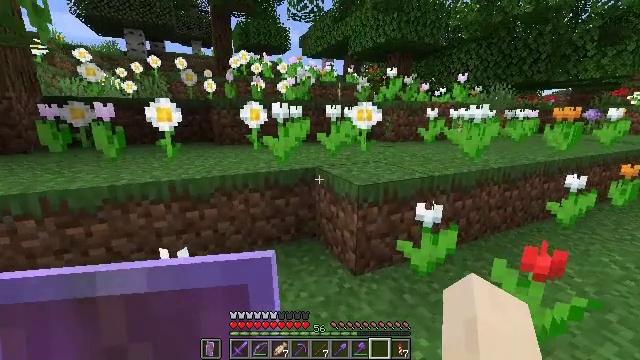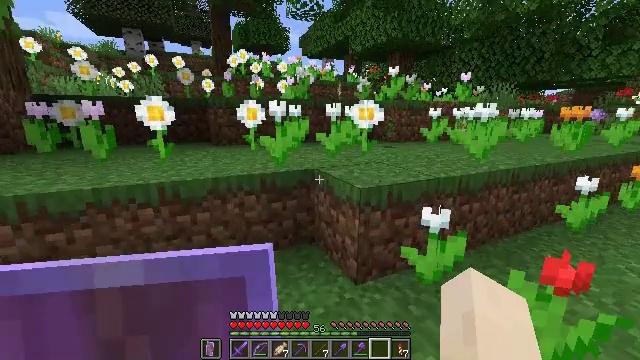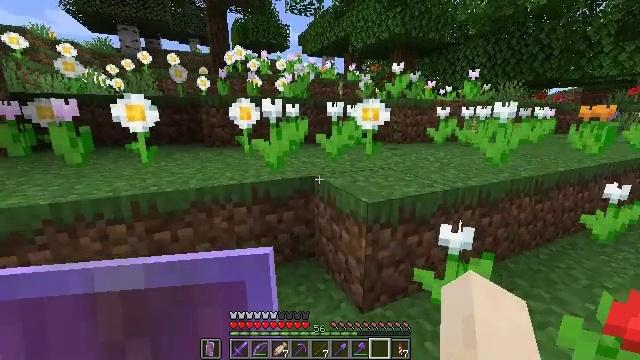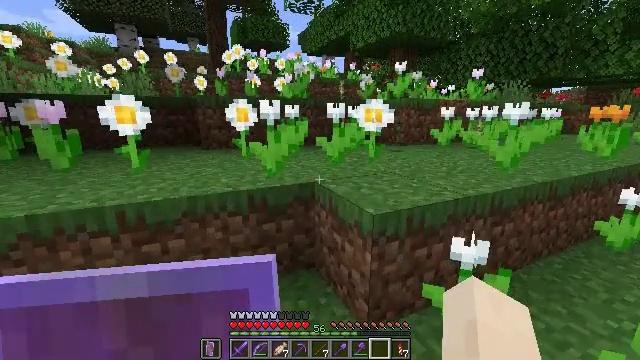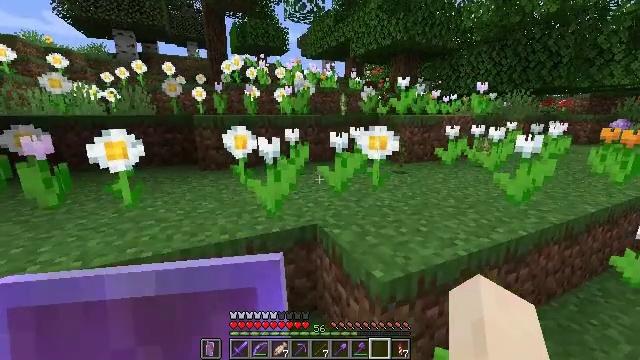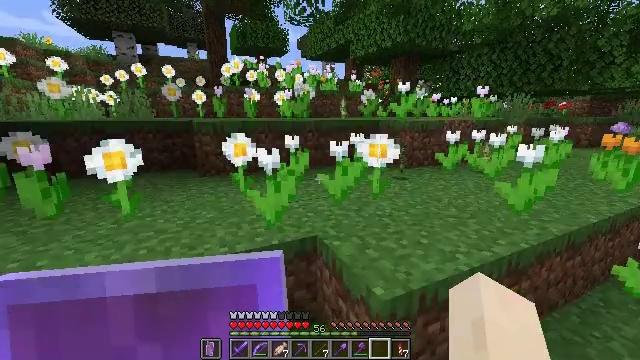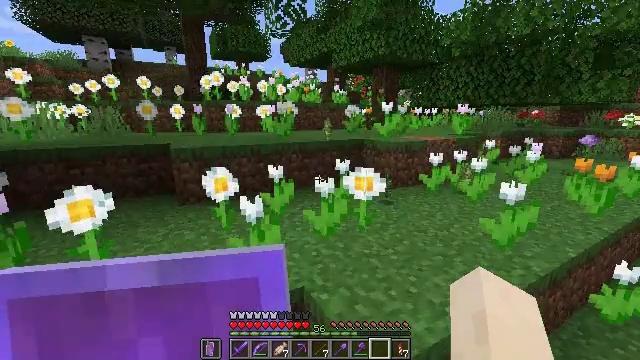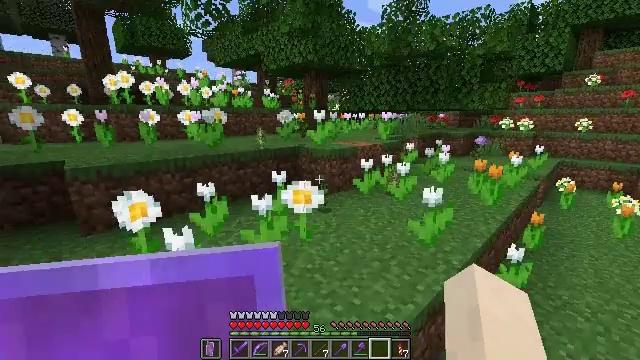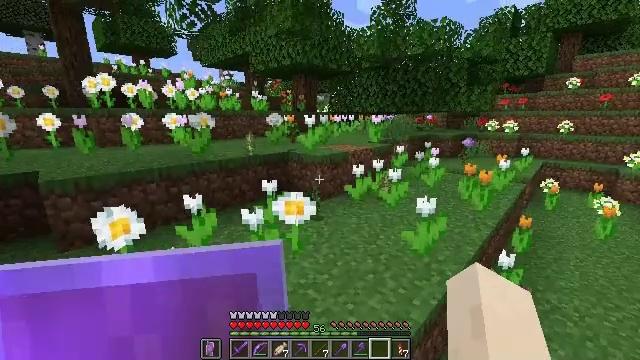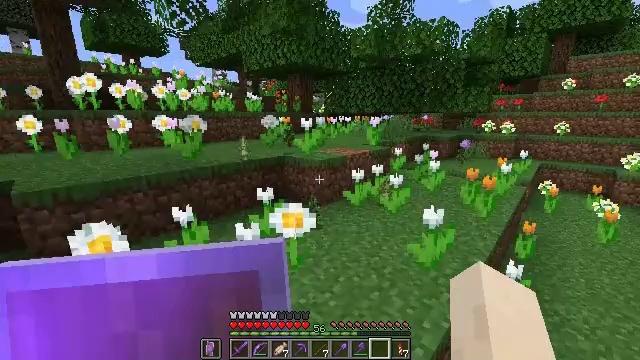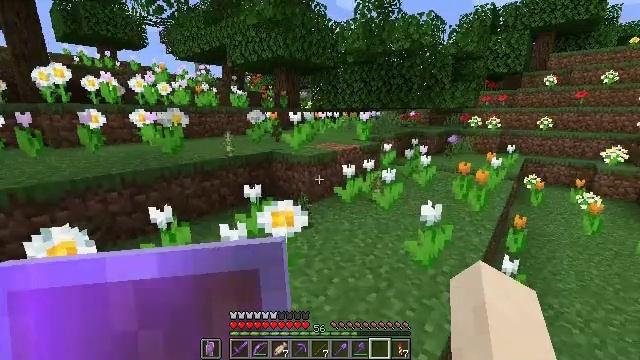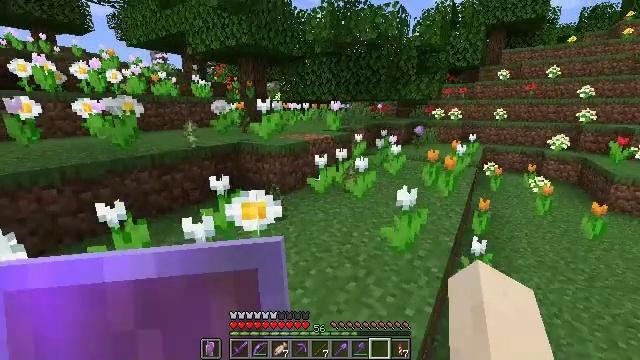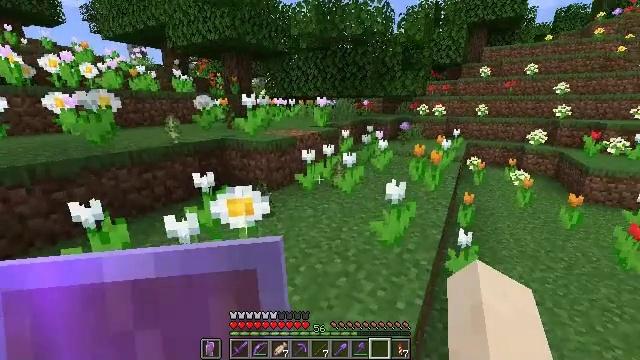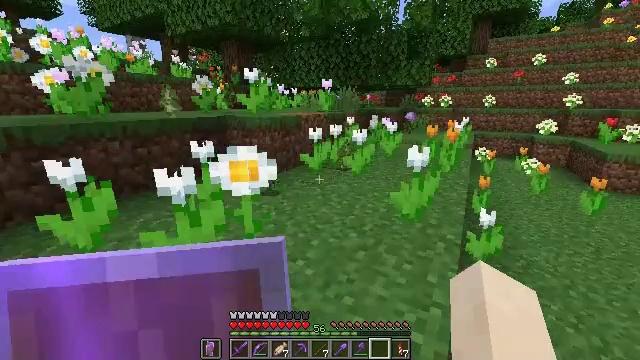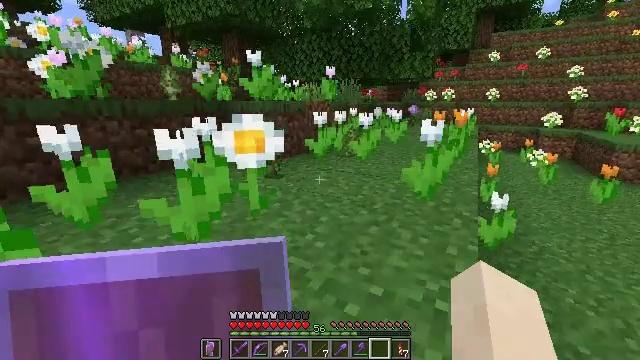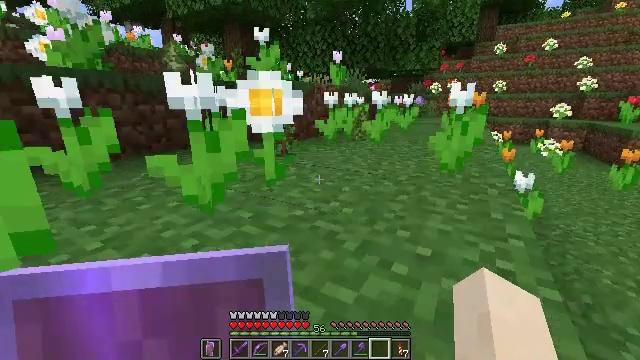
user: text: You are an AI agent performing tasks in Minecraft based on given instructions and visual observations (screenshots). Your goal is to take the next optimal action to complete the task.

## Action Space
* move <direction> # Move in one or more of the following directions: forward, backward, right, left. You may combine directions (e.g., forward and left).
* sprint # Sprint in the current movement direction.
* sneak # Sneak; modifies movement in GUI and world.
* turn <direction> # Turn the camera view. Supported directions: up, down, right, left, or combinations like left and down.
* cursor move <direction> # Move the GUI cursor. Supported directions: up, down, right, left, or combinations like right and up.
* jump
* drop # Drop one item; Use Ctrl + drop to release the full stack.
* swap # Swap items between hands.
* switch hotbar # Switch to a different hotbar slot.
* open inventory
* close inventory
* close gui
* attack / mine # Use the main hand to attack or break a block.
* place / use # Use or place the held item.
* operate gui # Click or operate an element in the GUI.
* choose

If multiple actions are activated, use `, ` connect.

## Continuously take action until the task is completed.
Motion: motion action
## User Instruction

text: Pick the pink tulip from the ground.
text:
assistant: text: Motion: move forward
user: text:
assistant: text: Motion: move forward
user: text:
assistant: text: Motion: move forward
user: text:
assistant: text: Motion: move forward, jump
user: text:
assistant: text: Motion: move forward, jump
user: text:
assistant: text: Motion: move forward, turn right, jump
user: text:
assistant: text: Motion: move forward, turn right, jump
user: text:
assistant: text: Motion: move forward, turn right, jump
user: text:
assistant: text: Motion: move forward, turn right
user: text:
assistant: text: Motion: move forward, turn right
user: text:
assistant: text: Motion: move forward, turn right and down
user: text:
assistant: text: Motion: move forward, turn right
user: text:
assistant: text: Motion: move forward
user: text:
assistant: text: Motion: move forward
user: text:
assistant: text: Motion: move forward
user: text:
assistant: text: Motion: move forward
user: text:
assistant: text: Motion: move forward, jump
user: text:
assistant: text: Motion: move forward, jump
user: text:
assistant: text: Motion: move forward, jump
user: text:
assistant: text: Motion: move forward, turn right, jump
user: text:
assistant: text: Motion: move forward, turn right
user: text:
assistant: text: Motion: move forward, turn right and down
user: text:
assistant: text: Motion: move forward, turn right
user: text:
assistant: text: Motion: move forward
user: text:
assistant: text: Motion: move forward
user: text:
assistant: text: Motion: move forward
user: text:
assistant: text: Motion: move forward
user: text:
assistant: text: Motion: move forward, turn left
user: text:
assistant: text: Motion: move forward
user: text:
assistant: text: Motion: move forward